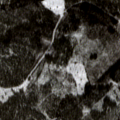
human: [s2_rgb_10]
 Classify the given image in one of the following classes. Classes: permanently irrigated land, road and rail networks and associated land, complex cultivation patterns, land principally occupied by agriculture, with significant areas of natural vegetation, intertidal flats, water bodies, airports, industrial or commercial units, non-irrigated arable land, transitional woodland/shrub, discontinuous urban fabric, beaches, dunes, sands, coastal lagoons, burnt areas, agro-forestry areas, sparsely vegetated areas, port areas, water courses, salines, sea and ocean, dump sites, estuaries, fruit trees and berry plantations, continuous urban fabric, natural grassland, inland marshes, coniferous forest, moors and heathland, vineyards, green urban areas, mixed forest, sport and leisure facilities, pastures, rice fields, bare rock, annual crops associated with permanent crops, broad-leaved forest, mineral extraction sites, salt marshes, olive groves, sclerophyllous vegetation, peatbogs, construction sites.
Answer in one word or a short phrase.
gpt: coniferous forest, mixed forest